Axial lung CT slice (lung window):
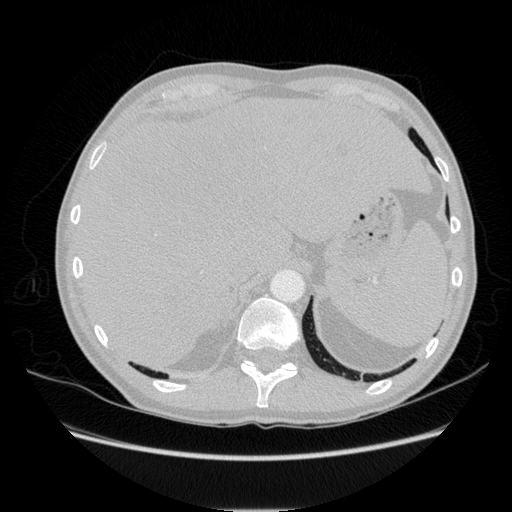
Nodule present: no